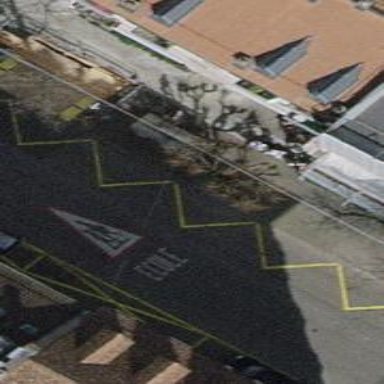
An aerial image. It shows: Bus stop with shelter.